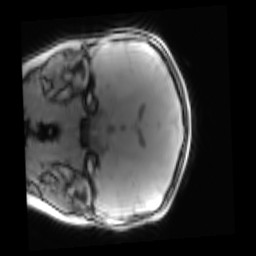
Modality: PDw
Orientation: coronal
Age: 18
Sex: female
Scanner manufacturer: siemens
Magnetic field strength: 3 T
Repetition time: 0.25 s
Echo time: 0.00103 s